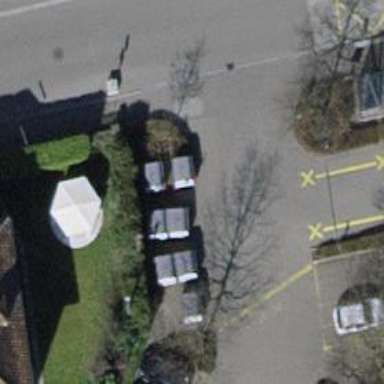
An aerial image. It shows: Recycling container for recycling.